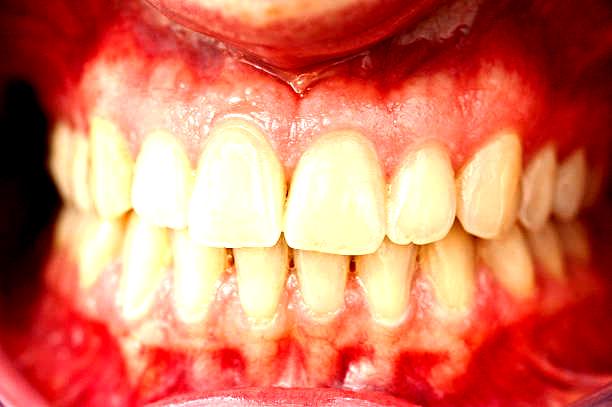
Condition: Gingivitis